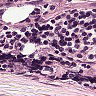
Metastatic tissue present: no